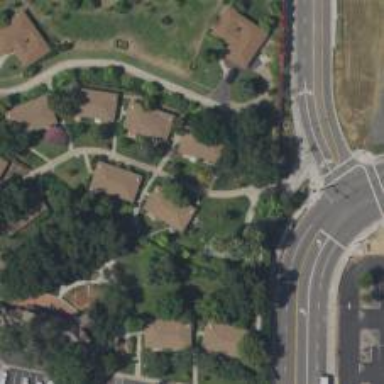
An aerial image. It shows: Footway.